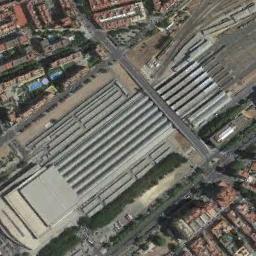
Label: railway_station